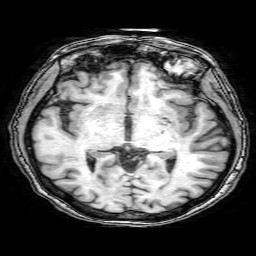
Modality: T1w
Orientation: coronal
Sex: female
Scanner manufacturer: philips
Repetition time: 0.008152 s
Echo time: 0.00373 s